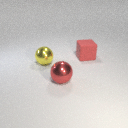
large red metal sphere to the right of large yellow metal sphere